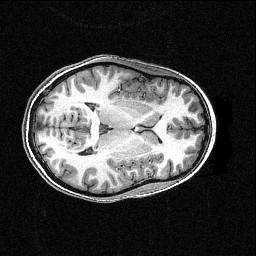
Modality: T1w
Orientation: axial
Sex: female